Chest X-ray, AP view. Patient: 31 years old, sex F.
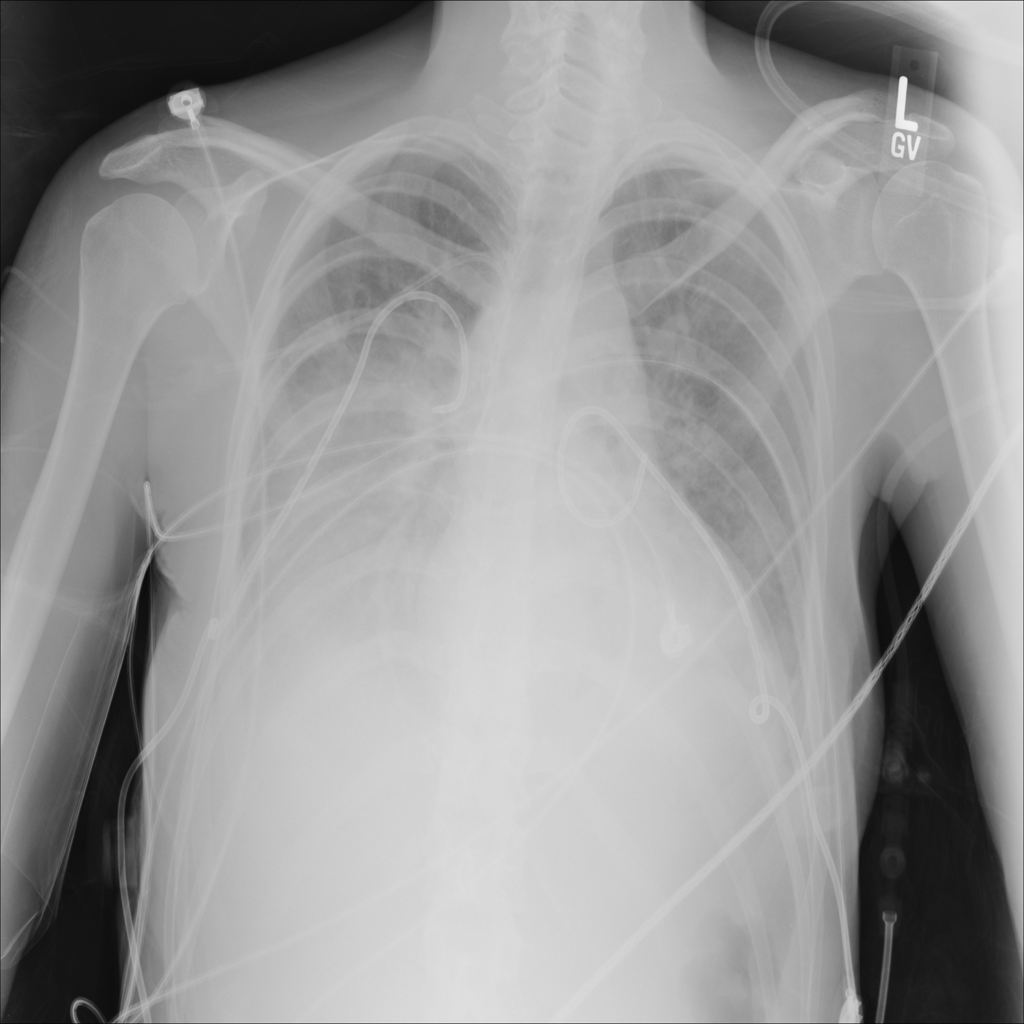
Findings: No Finding